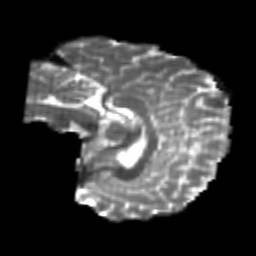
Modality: T2w
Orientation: sagittal
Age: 26
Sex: female
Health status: healthy
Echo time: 0.074 s